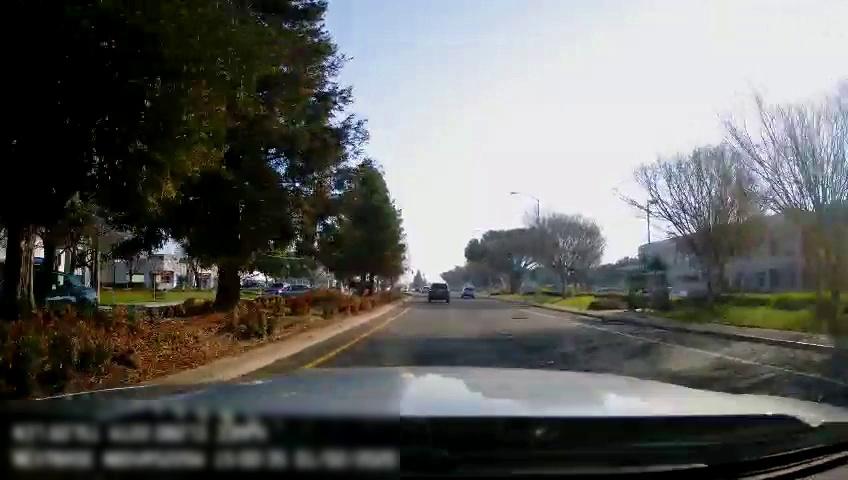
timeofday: Day
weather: Sunny
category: Drivable Space
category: Vehicles | SUV
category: Vehicles | SUV
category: Vehicles | Car
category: Vehicles | SUV
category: Lanes | Alternate Lane
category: Lanes | Alternate Lane